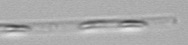
Label: Leptocylindrus